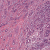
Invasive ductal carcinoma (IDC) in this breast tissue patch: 1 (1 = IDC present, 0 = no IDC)